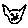
Label: cat